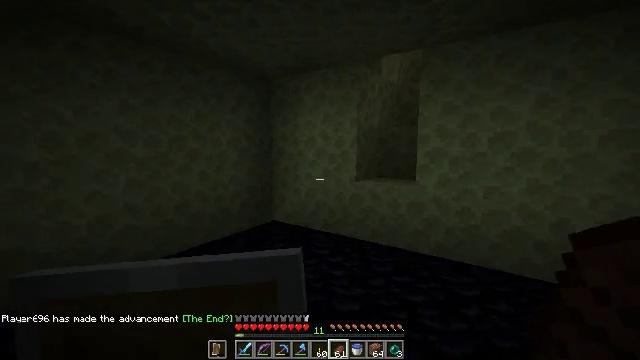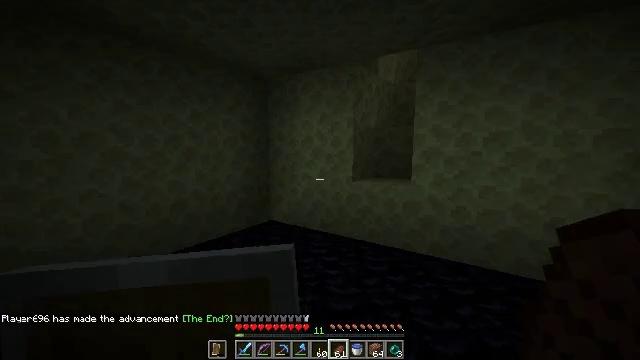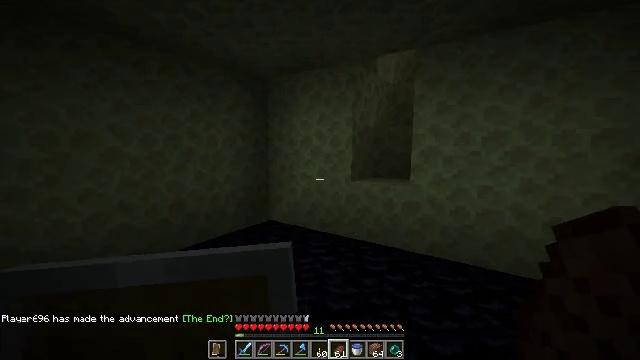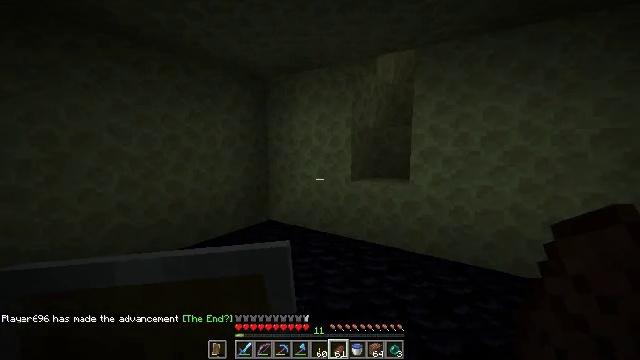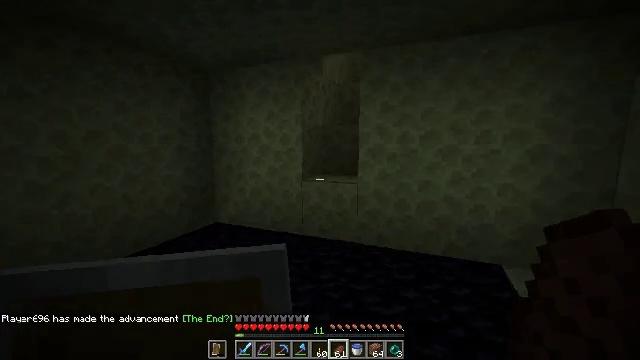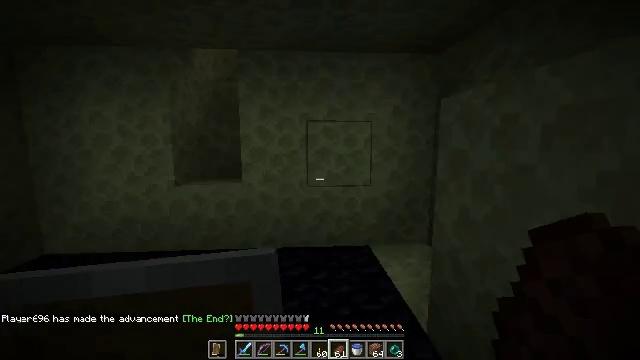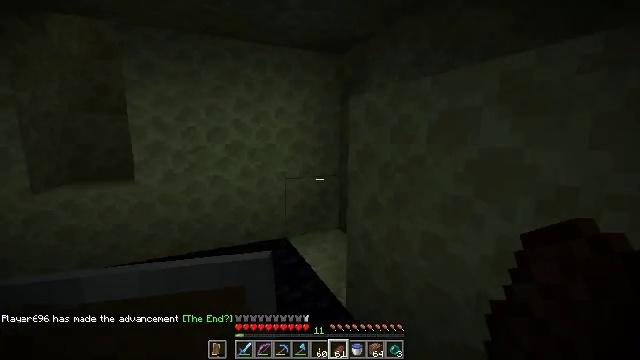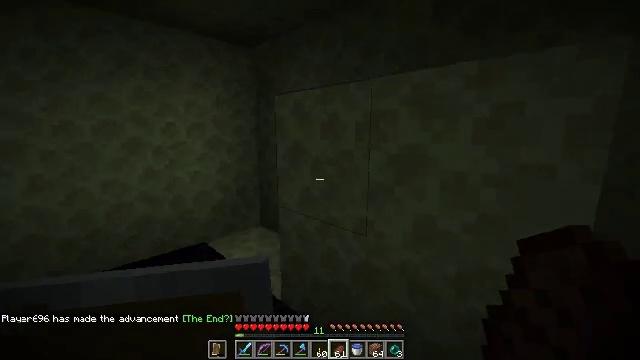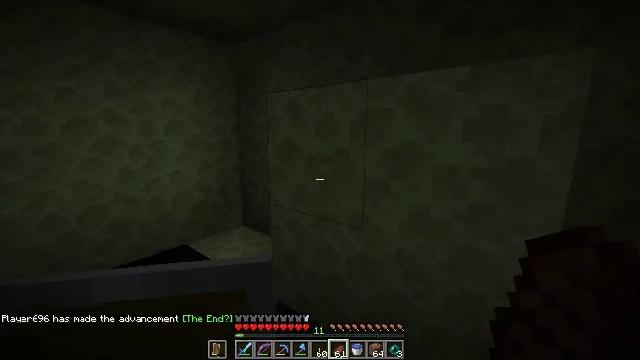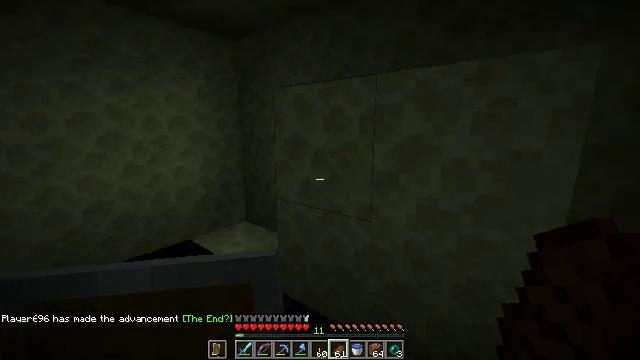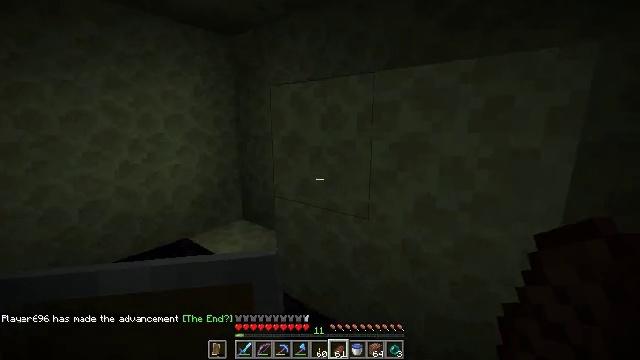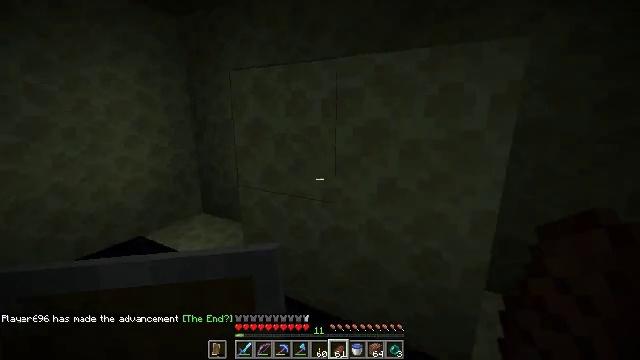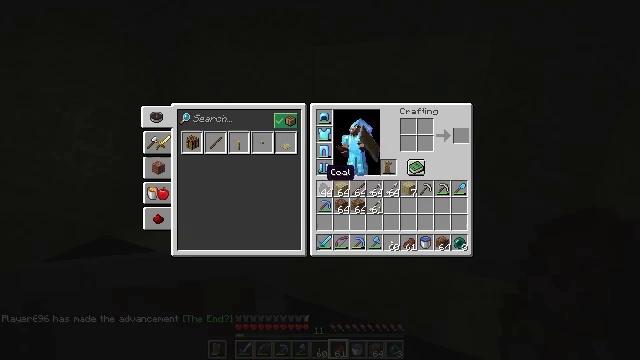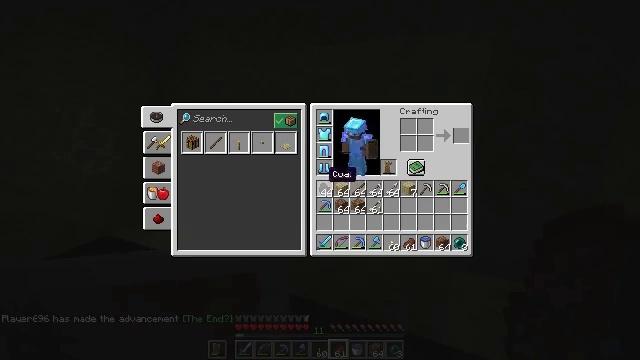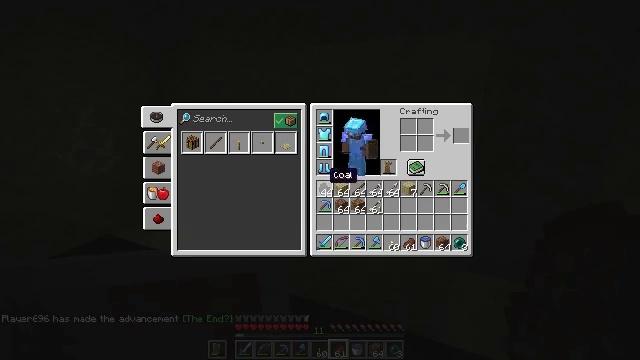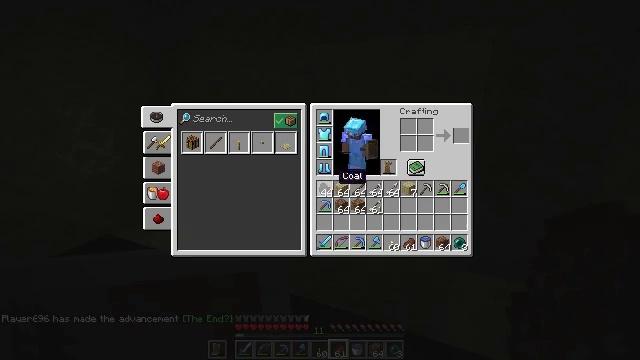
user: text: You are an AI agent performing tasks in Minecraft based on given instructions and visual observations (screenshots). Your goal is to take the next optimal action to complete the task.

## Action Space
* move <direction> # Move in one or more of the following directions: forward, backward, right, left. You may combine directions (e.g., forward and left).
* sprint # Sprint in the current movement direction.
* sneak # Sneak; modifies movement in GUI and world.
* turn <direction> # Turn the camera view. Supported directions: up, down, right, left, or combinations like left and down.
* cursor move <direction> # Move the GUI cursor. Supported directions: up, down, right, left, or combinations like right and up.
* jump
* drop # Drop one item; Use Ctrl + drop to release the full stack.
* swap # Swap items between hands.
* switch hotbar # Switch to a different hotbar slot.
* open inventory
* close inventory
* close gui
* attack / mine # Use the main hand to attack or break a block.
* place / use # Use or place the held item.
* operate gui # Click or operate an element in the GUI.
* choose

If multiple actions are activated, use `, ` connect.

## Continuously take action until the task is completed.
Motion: motion action
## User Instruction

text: Break some end stone blocks.
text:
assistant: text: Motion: no_op
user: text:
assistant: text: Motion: no_op
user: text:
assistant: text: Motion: no_op
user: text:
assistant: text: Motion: move left, turn right
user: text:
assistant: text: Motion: move left, turn right
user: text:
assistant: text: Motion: move left, turn right and down
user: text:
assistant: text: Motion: move left, turn right and down
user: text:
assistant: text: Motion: turn right
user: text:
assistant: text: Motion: no_op
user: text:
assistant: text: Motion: no_op
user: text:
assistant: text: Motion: turn right and down
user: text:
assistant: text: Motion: turn right and down, open inventory
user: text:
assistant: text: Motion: open inventory
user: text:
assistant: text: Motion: no_op
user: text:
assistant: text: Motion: cursor move right
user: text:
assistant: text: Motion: cursor move right
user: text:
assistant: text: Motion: cursor move right and down
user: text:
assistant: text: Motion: sneak, cursor move down
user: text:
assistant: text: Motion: sneak, cursor move down
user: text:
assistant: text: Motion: sneak, cursor move left
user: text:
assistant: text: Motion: sneak, cursor move left
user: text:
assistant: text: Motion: sneak, cursor move left
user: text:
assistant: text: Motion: sneak
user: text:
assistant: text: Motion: sneak
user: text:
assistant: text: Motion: sneak, cursor move right and up, operate gui
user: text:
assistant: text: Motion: sneak, cursor move right and up
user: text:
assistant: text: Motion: sneak, cursor move right and up
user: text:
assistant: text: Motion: sneak, cursor move right
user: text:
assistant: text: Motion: sneak, cursor move left and down
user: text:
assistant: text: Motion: sneak, cursor move left